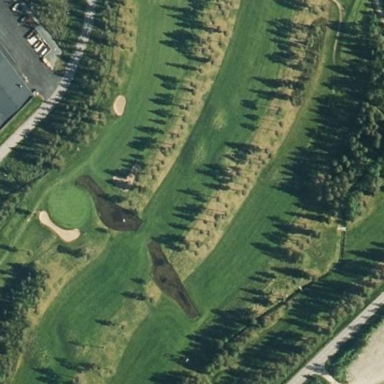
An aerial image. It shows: Grassy area designated as golf fairway.